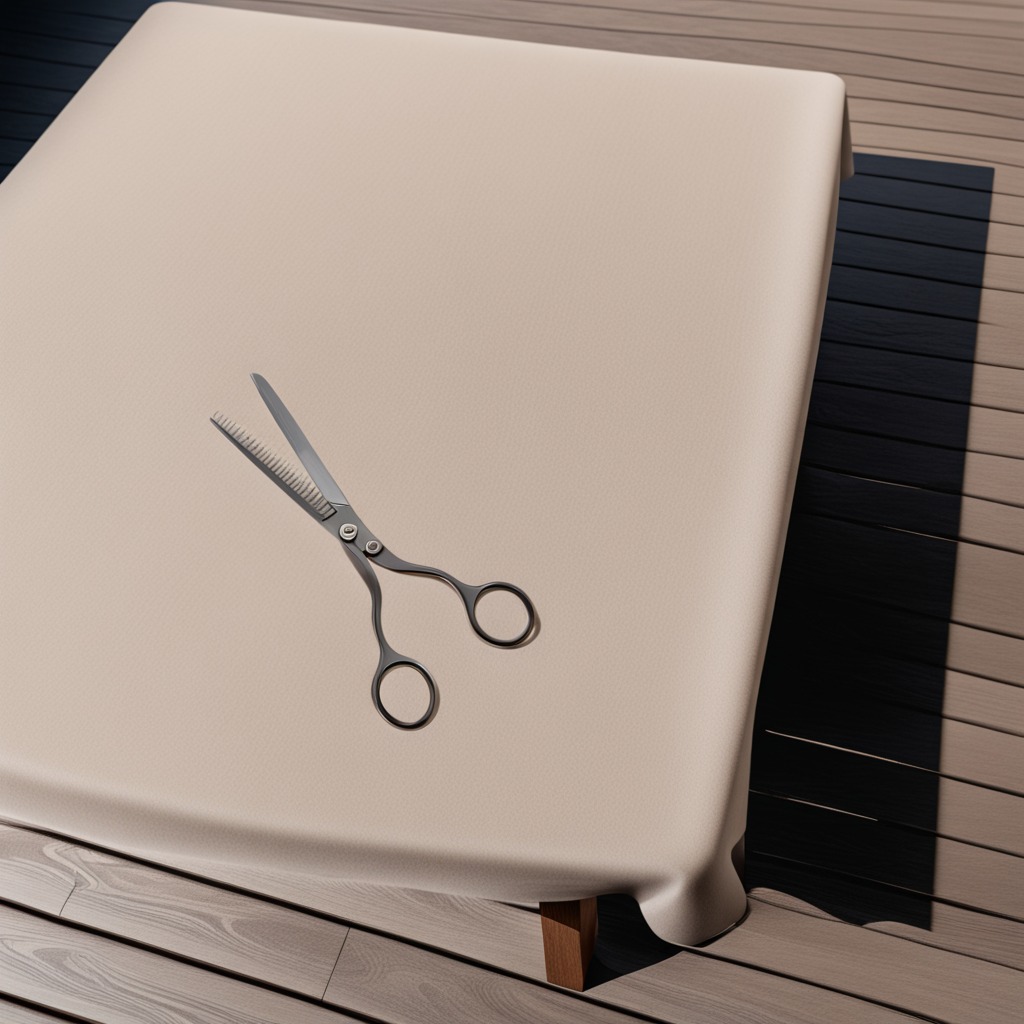
A scissor lying on the wooden table.